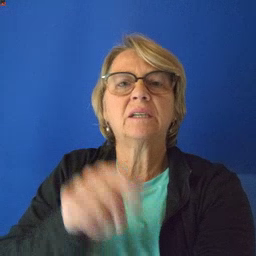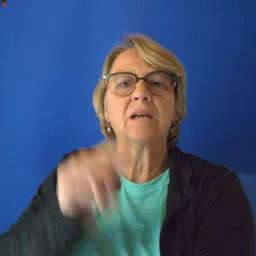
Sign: nuts